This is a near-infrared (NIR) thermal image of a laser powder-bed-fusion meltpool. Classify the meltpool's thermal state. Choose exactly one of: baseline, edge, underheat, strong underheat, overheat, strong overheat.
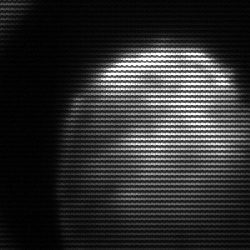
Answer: edge